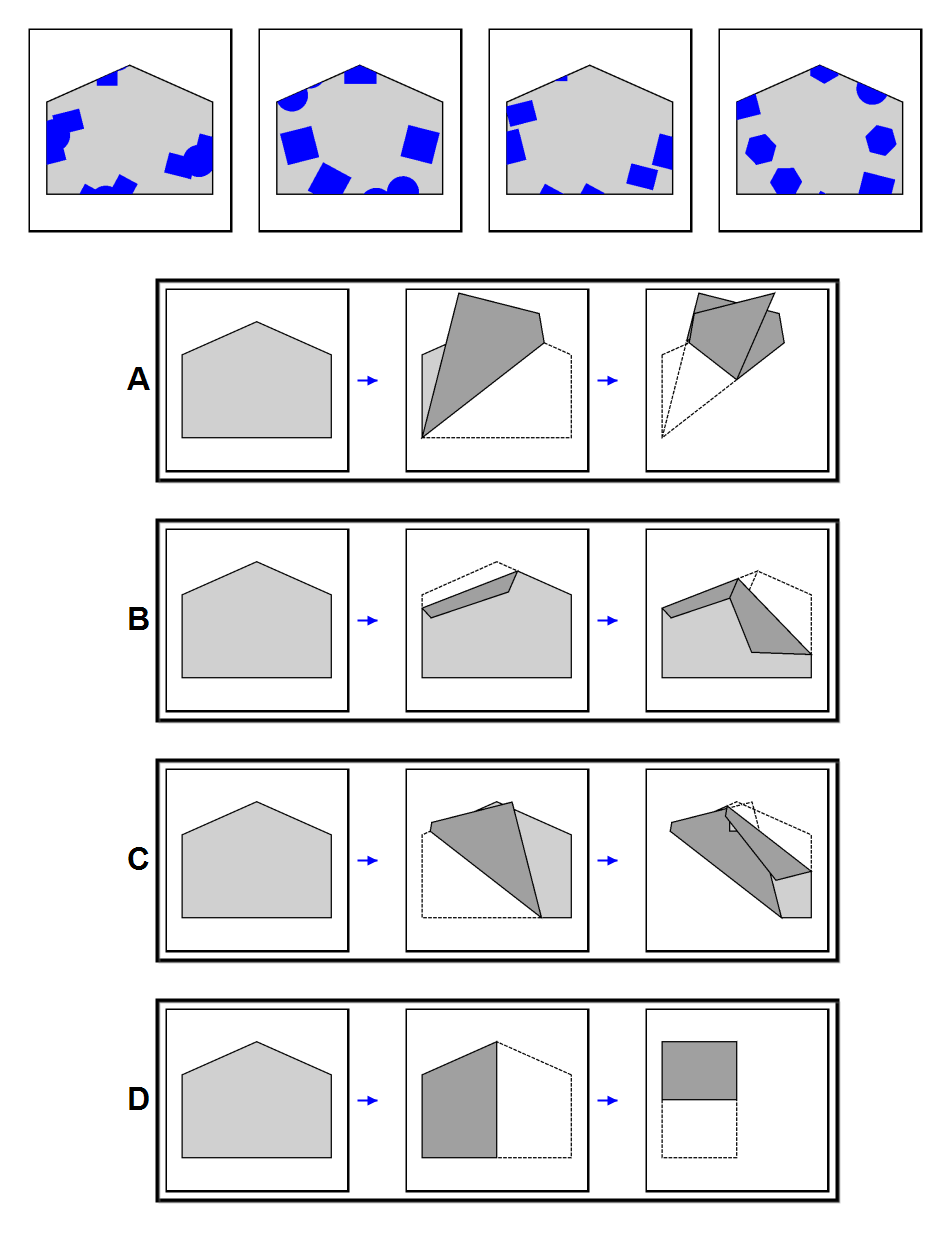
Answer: A